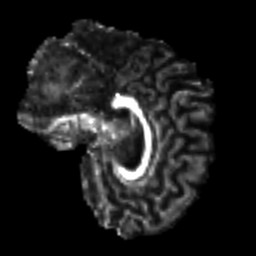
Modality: FA
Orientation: sagittal
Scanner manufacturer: siemens
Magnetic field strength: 3 T
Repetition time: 9.6 s
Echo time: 0.077 s